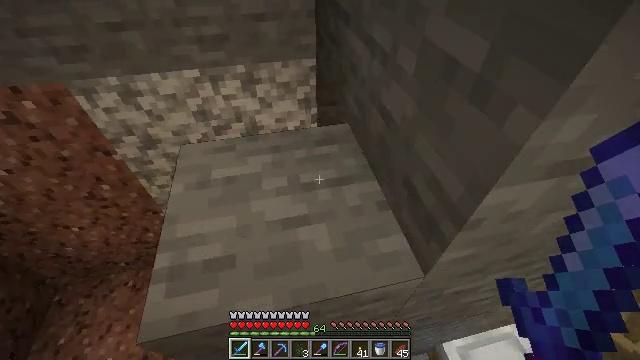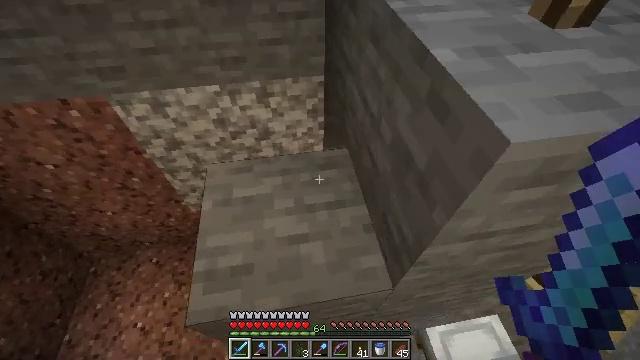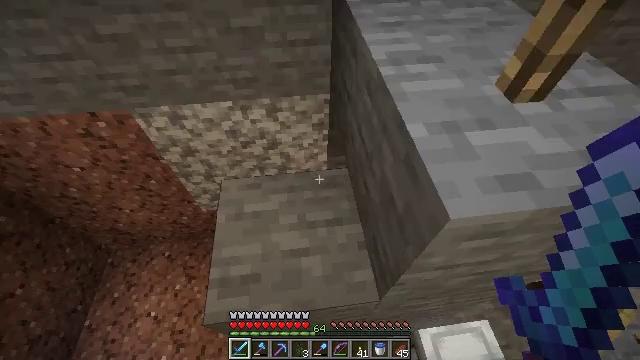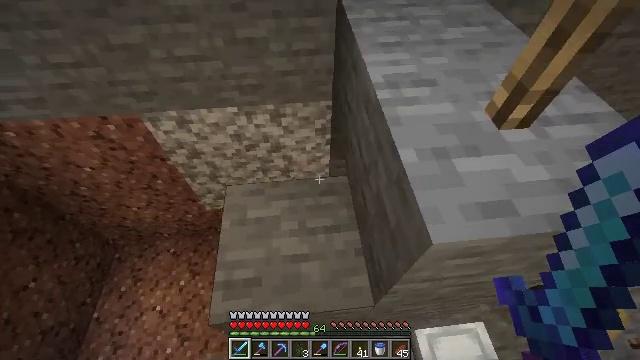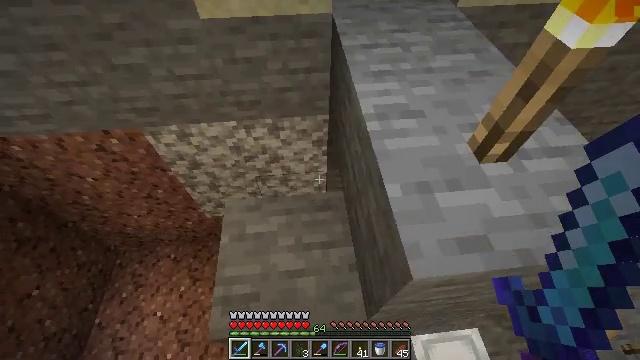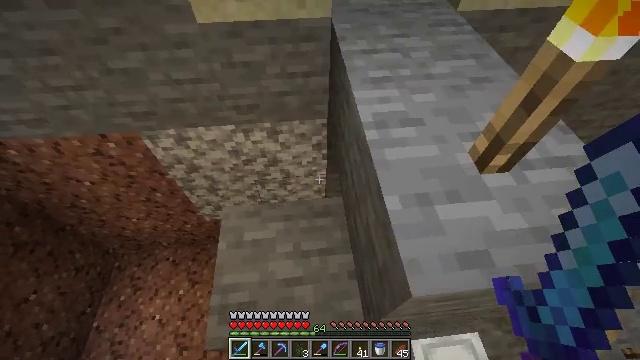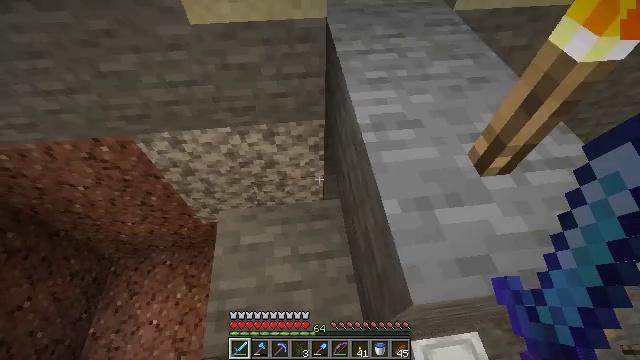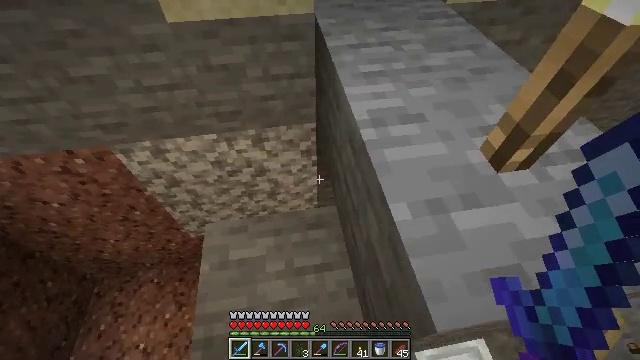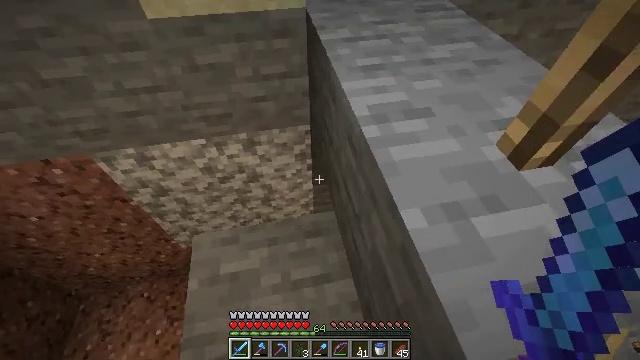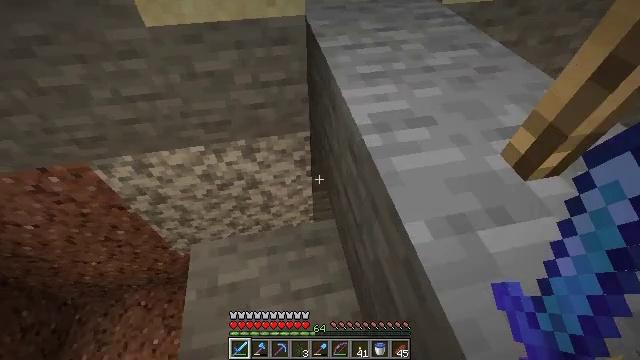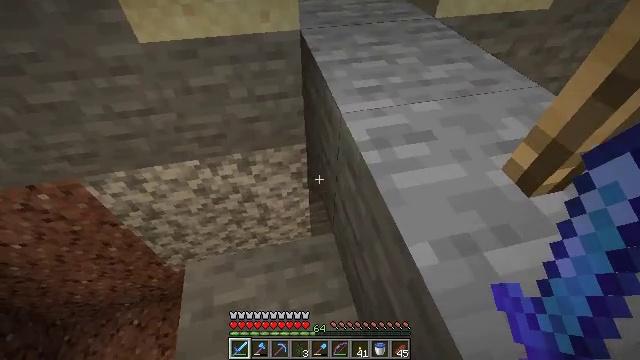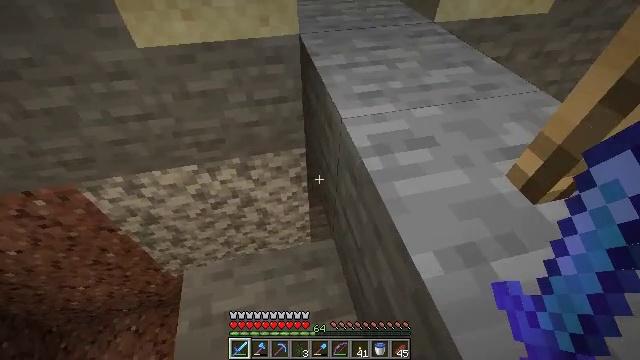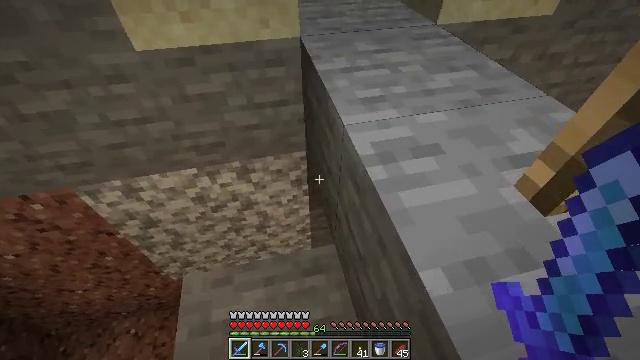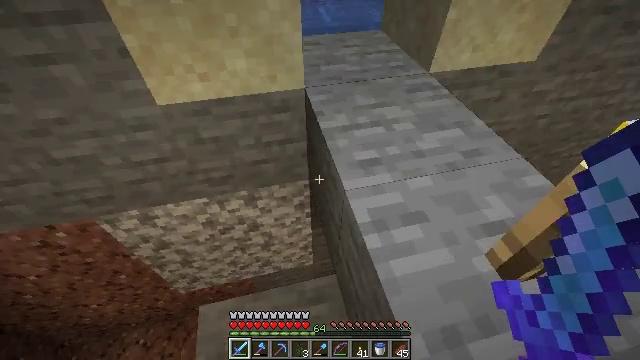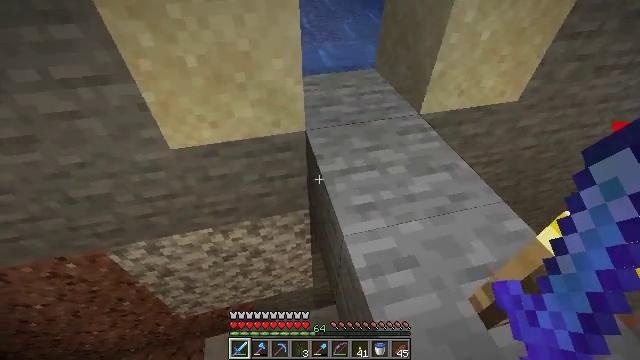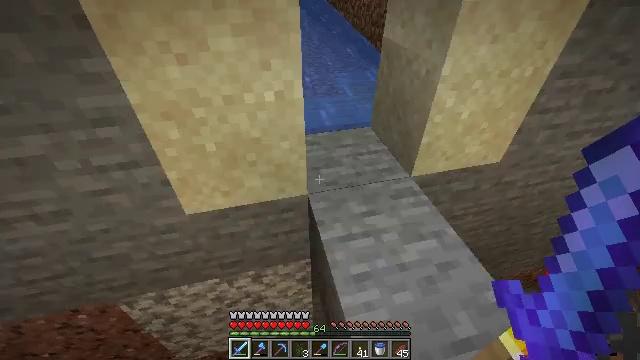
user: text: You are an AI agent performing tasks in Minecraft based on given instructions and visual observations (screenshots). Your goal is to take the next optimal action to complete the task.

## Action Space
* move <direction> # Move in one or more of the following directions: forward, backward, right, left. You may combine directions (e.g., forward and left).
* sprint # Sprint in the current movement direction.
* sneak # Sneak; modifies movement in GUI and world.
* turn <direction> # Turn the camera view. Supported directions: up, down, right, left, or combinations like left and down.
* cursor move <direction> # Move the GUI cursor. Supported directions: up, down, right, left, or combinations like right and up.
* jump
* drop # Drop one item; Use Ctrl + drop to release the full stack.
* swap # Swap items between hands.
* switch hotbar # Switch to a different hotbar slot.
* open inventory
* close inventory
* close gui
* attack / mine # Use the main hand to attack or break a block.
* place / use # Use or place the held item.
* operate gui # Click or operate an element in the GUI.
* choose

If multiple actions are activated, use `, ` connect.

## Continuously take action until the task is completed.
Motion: motion action
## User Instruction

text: Use right equipment to gather melon.
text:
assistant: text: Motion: move forward, turn left and down, jump
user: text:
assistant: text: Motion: move forward, turn left and down, jump
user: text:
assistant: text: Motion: move forward, turn left
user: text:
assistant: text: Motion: move forward
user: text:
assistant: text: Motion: move forward
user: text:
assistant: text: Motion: no_op
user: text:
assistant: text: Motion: turn right and up
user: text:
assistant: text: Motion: turn right and up
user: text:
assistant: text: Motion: turn up
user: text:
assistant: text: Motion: turn right and up
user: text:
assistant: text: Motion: no_op
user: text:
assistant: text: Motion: move forward and move right
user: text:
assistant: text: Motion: move forward and move right, jump
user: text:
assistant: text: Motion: move forward and move right, turn up, jump
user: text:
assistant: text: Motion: move forward and move right, turn up, jump
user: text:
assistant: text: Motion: move forward and move right, turn up
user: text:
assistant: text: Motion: move forward and move right, turn left and up
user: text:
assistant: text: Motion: move forward and move right, turn up
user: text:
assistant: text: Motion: move forward and move right
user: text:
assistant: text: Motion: move forward and move right
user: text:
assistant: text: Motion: move forward and move right
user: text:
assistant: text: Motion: move forward, sprint, turn left and up
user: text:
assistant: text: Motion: move forward, sprint, turn left and up
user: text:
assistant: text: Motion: move forward, sprint, turn left and up
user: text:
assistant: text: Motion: move forward, sprint, turn left and up
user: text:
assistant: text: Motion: move forward, sprint, turn left and up
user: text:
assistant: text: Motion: move forward, sprint, turn left and up
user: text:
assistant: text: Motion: move forward, sprint, turn up, jump
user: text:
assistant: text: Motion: move forward, sprint, turn up, jump
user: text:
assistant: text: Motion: move forward, sprint, jump